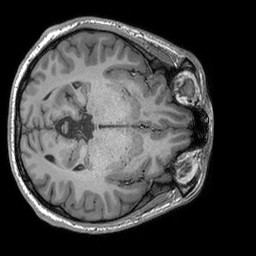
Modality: T1w
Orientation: axial
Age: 23
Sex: male
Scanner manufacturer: siemens
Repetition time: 2.25 s
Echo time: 0.00302 s